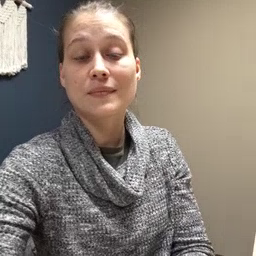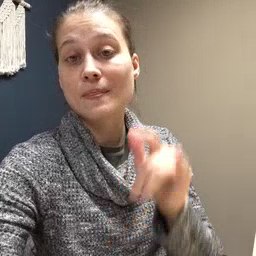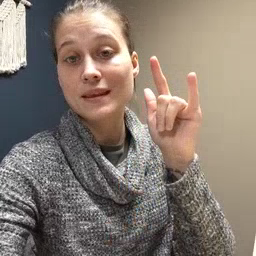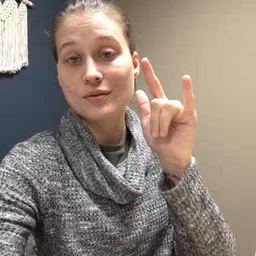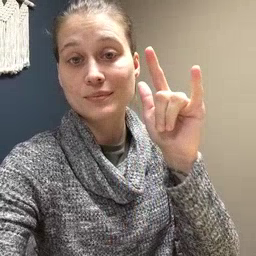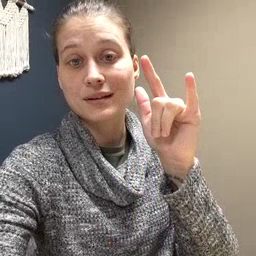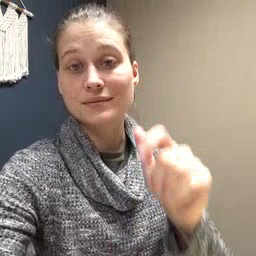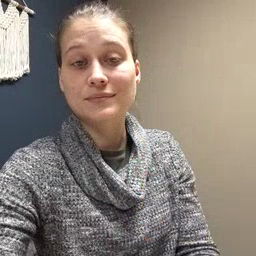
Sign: airplane